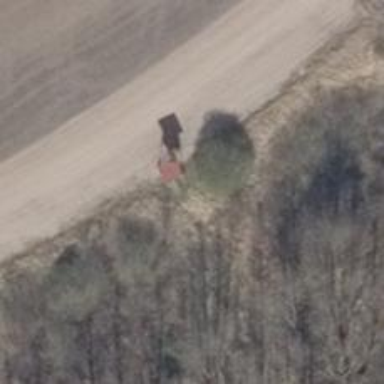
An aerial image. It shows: Hunting stand.